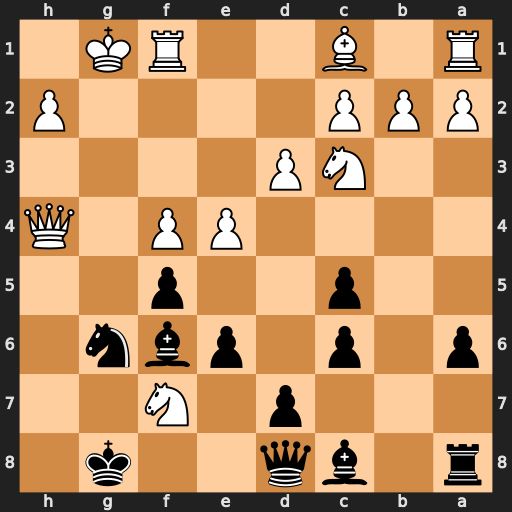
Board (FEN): r1bq2k1/3p1N2/p1p1pbn1/2p2p2/4PP1Q/2NP4/PPP4P/R1B2RK1
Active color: b
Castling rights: -
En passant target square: -
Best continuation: Bd4+ Qf2 Bxf2+ Rxf2 Kxf7